Question: You can customize the thickness and background image of the splitter handle
<URL>
But is there a way to add a small graphical arrow button so when the user clicks on it, I can call 'splitter.setSizes([0, 1])' to collapse it.

I could use a vbox layout with a QButton but it takes up too much space and doesn't look as nice.
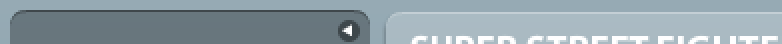
Answer: You could subclass 'QSplitter' and reimplement its <URL> class, with, say, a reimplemented 'paintEvent'.
Alternatively, and more simply, you could add buttons directly to an existing splitter handle, by setting your own layout on it.
Here's a basic demo to get you started (probably needs some tweaking to make it prettier):
:
'''
from PyQt5 import QtCore, QtWidgets
class Window(QtWidgets.QWidget):
def __init__(self):
super().__init__()
self.splitter = QtWidgets.QSplitter(self)
self.splitter.addWidget(QtWidgets.QTextEdit(self))
self.splitter.addWidget(QtWidgets.QTextEdit(self))
layout = QtWidgets.QVBoxLayout(self)
layout.addWidget(self.splitter)
handle = self.splitter.handle(1)
layout = QtWidgets.QVBoxLayout()
layout.setContentsMargins(0, 0, 0, 0)
button = QtWidgets.QToolButton(handle)
button.setArrowType(QtCore.Qt.LeftArrow)
button.clicked.connect(
lambda: self.handleSplitterButton(True))
layout.addWidget(button)
button = QtWidgets.QToolButton(handle)
button.setArrowType(QtCore.Qt.RightArrow)
button.clicked.connect(
lambda: self.handleSplitterButton(False))
layout.addWidget(button)
handle.setLayout(layout)
def handleSplitterButton(self, left=True):
if not all(self.splitter.sizes()):
self.splitter.setSizes([1, 1])
elif left:
self.splitter.setSizes([0, 1])
else:
self.splitter.setSizes([1, 0])
if __name__ == '__main__':
import sys
app = QtWidgets.QApplication(sys.argv)
window = Window()
window.setGeometry(500, 300, 300, 300)
window.show()
sys.exit(app.exec_())
'''
:
'''
from PyQt4 import QtCore, QtGui
class Window(QtGui.QWidget):
def __init__(self):
QtGui.QWidget.__init__(self)
self.splitter = QtGui.QSplitter(self)
self.splitter.addWidget(QtGui.QTextEdit(self))
self.splitter.addWidget(QtGui.QTextEdit(self))
layout = QtGui.QVBoxLayout(self)
layout.addWidget(self.splitter)
handle = self.splitter.handle(1)
layout = QtGui.QVBoxLayout()
layout.setContentsMargins(0, 0, 0, 0)
button = QtGui.QToolButton(handle)
button.setArrowType(QtCore.Qt.LeftArrow)
button.clicked.connect(
lambda: self.handleSplitterButton(True))
layout.addWidget(button)
button = QtGui.QToolButton(handle)
button.setArrowType(QtCore.Qt.RightArrow)
button.clicked.connect(
lambda: self.handleSplitterButton(False))
layout.addWidget(button)
handle.setLayout(layout)
def handleSplitterButton(self, left=True):
if not all(self.splitter.sizes()):
self.splitter.setSizes([1, 1])
elif left:
self.splitter.setSizes([0, 1])
else:
self.splitter.setSizes([1, 0])
if __name__ == '__main__':
import sys
app = QtGui.QApplication(sys.argv)
window = Window()
window.setGeometry(500, 300, 300, 300)
window.show()
sys.exit(app.exec_())
'''